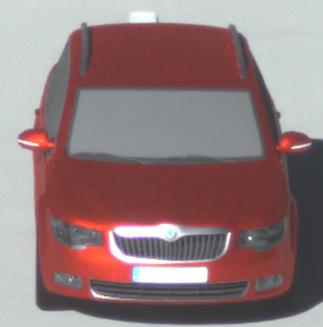
Make: Skoda
Model: Superb Combi 1.4 TSI
Detailed model: Superb (II) Combi
Model produced from: 2010/01
Model produced until: 2011/10
Doors: 5
Color: red
Road condition: dry road
Daytime: morning or afternoon
Contrast: high contrast